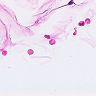
Metastatic tissue present: no